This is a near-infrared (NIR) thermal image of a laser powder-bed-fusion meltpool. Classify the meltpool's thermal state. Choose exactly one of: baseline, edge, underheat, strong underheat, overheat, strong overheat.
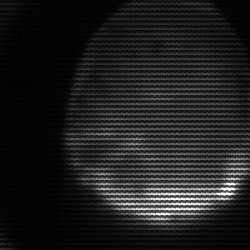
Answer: edge